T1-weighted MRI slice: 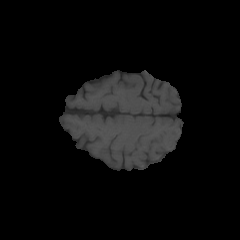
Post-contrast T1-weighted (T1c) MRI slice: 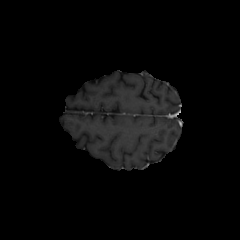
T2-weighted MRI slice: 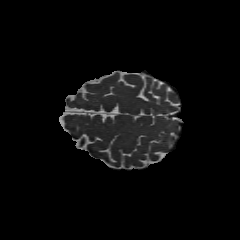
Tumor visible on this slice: yes